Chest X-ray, PA view. Patient: 62 years old, sex M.
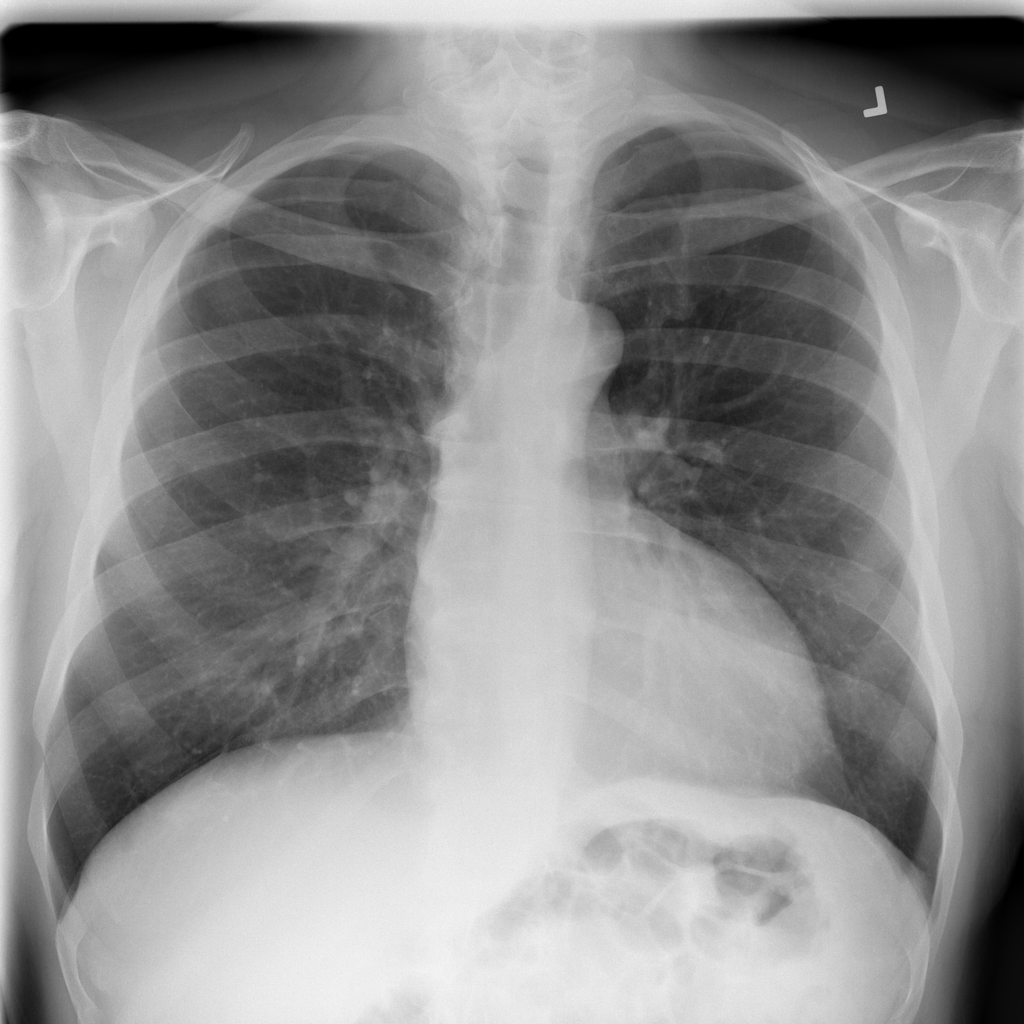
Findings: No Finding